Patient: sex M, age 47
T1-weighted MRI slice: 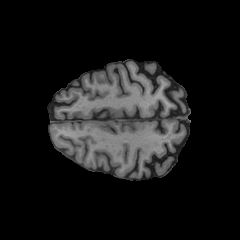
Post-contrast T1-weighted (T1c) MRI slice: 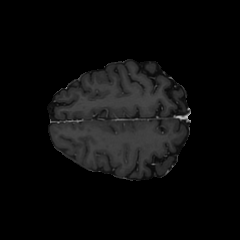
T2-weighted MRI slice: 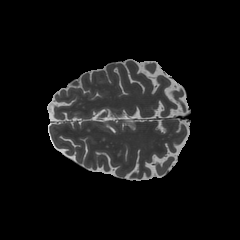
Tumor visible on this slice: no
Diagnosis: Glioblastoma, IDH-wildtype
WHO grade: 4